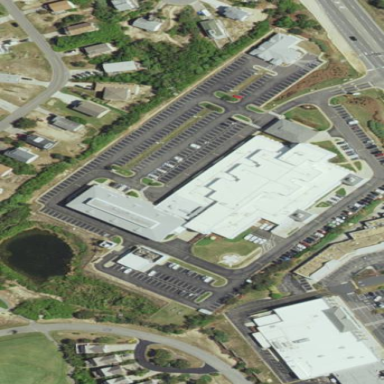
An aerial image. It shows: Hospital building.